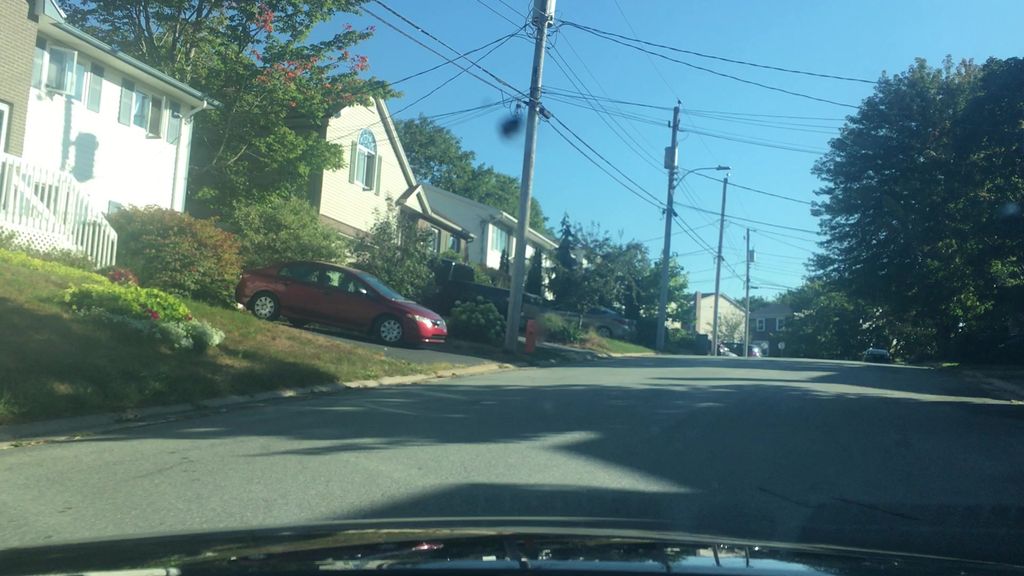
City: halifax